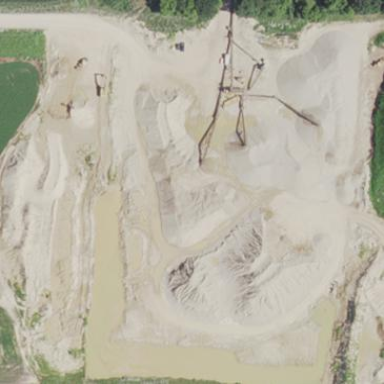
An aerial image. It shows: Quarry area.